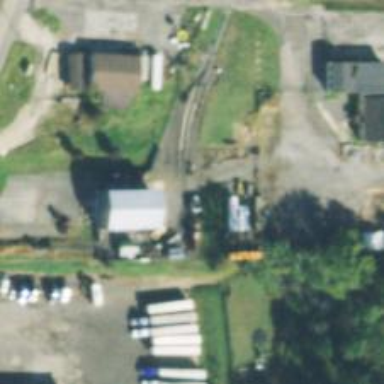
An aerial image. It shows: Preserved narrow-gauge railway.